Question: I am a beginner developer and need help with this warning message. How can I disable this banner?

Here is a piece of code:
'''
<input
class="input-name"
pattern="[a-zA-Za-h]+"
type="text"
placeholder="saxeli"
minlength="3"
maxlength="255"
required
/>
'''
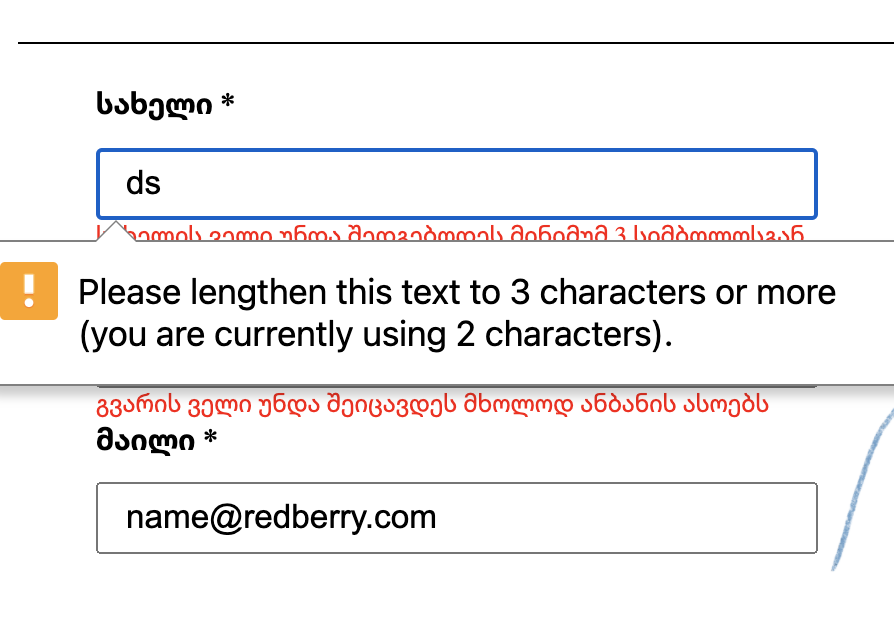
Answer: You can put your 'input' tag in '<form>' tags and write inside the form as attribute 'novalidate' which wount show that error
## fixed
'''
<form novalidate>
<input class="input-name" pattern="[a-zA-Za-h]+" type="text" placeholder="saxeli" minlength="3" maxlength="255" required />
</form>
'''
## your code
'''
<input class="input-name" pattern="[a-zA-Za-h]+" type="text" placeholder="saxeli" minlength="3" maxlength="255" required />
'''